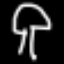
Label: mushroom